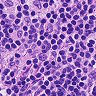
Metastatic tissue present: no